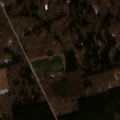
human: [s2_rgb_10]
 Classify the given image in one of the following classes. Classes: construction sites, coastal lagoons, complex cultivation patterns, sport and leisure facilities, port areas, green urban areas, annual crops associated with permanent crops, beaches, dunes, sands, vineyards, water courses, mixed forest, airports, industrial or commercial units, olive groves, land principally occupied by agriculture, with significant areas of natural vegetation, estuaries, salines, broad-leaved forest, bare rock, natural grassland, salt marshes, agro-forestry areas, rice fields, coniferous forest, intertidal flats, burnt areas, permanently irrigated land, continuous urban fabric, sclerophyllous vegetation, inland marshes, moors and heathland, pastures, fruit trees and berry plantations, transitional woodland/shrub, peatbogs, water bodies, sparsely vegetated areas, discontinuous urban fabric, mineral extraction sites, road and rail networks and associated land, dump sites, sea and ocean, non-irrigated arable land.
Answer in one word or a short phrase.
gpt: broad-leaved forest, coniferous forest, mixed forest